Question: i want to design sample form for in windows phone 8 like below screen shot:

below code for hello world example
'''
// Include header files for S3E (core system) and IwGx (rendering) modules
#include "s3e.h"
#include "IwGx.h"
// Standard C-style entry point. This can take args if required.
int main()
{
// Initialise the IwGx drawing module
IwGxInit();
// Set the background colour to (opaque) blue
IwGxSetColClear(0, 0, 0xff, 0xff);
// Loop forever, until the user or the OS performs some action to quit the app
while(!s3eDeviceCheckQuitRequest()
&& !(s3eKeyboardGetState(s3eKeyEsc) & S3E_KEY_STATE_DOWN)
&& !(s3eKeyboardGetState(s3eKeyAbsBSK) & S3E_KEY_STATE_DOWN)
)
{
// Clear the surface
IwGxClear();
// Use the built-in font to display a string at coordinate (120, 150)
IwGxPrintString(120, 150, "Hello, World!");
// Standard EGL-style flush of drawing to the surface
IwGxFlush();
// Standard EGL-style flipping of double-buffers
IwGxSwapBuffers();
// Sleep for 0ms to allow the OS to process events etc.
s3eDeviceYield(0);
}
// Shut down the IwGx drawing module
IwGxTerminate();
// Return
return 0;
}
'''
i tried lots of search about how to create button and textbox and add listener for button using 'c++' code on marmalade sdk but didn't find any thing any one help me will be greatly appreciated.
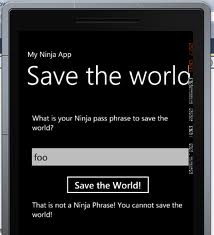
Answer: You need to use IwUI api. Check the examples which came with marmalade SDK or use the launchpad. There're some nicely commented examples which demonstrate the use of IwUI and if you want native looking controls you can try IwNUI too. The IwNUI module is not yet added for Windows 8 platform due to some bug, but will be added soon.